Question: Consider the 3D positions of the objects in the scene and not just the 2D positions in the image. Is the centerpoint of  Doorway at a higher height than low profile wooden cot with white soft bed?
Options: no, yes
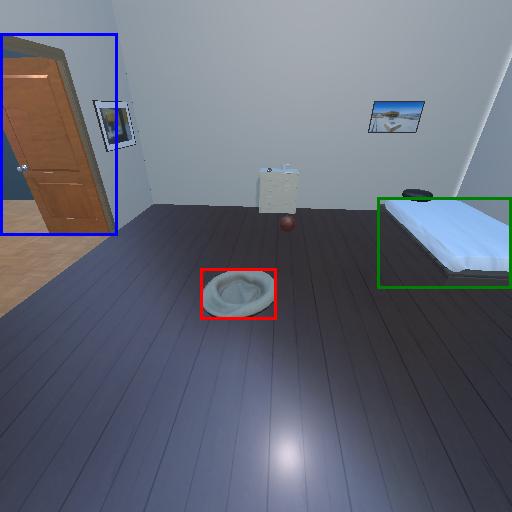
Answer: no